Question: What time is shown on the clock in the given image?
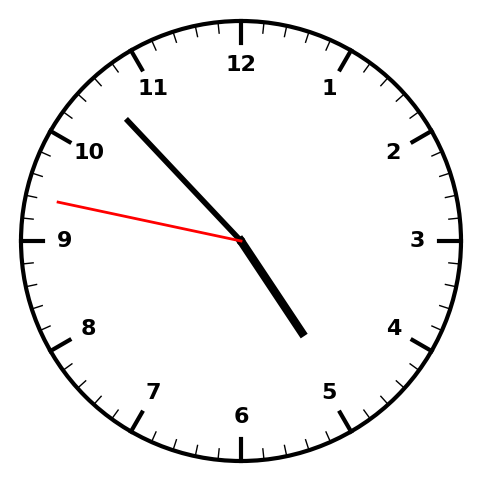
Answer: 04:52:47